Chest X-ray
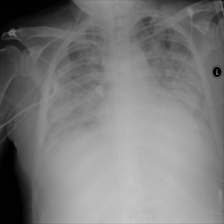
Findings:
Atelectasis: negative
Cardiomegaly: negative
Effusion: positive
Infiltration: positive
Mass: negative
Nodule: negative
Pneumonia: negative
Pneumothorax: negative
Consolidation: negative
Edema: negative
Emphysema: negative
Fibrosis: negative
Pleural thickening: negative
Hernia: negative